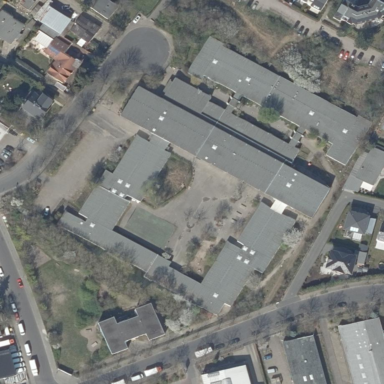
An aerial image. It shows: School.